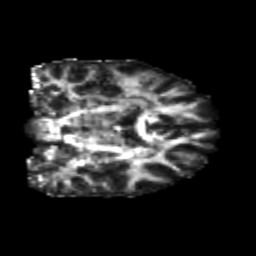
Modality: FA
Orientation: coronal
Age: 21
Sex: female
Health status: healthy
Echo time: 0.074 s